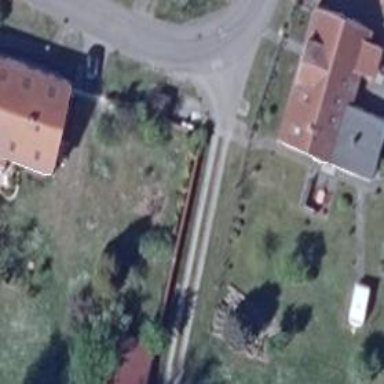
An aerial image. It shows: Concrete track with grade 2 tracktype.